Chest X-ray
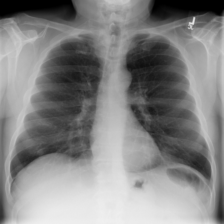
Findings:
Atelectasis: negative
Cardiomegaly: negative
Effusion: negative
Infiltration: positive
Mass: negative
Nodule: negative
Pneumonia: negative
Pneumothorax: negative
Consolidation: negative
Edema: negative
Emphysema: negative
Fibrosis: negative
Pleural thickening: negative
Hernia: negative